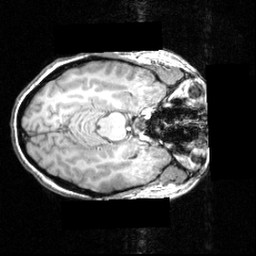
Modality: T1w
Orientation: axial
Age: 25
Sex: female
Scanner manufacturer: siemens
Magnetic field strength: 3.951 T
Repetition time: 2.5 s
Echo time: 0.00393 s